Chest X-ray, AP view. Patient: 19 years old, sex M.
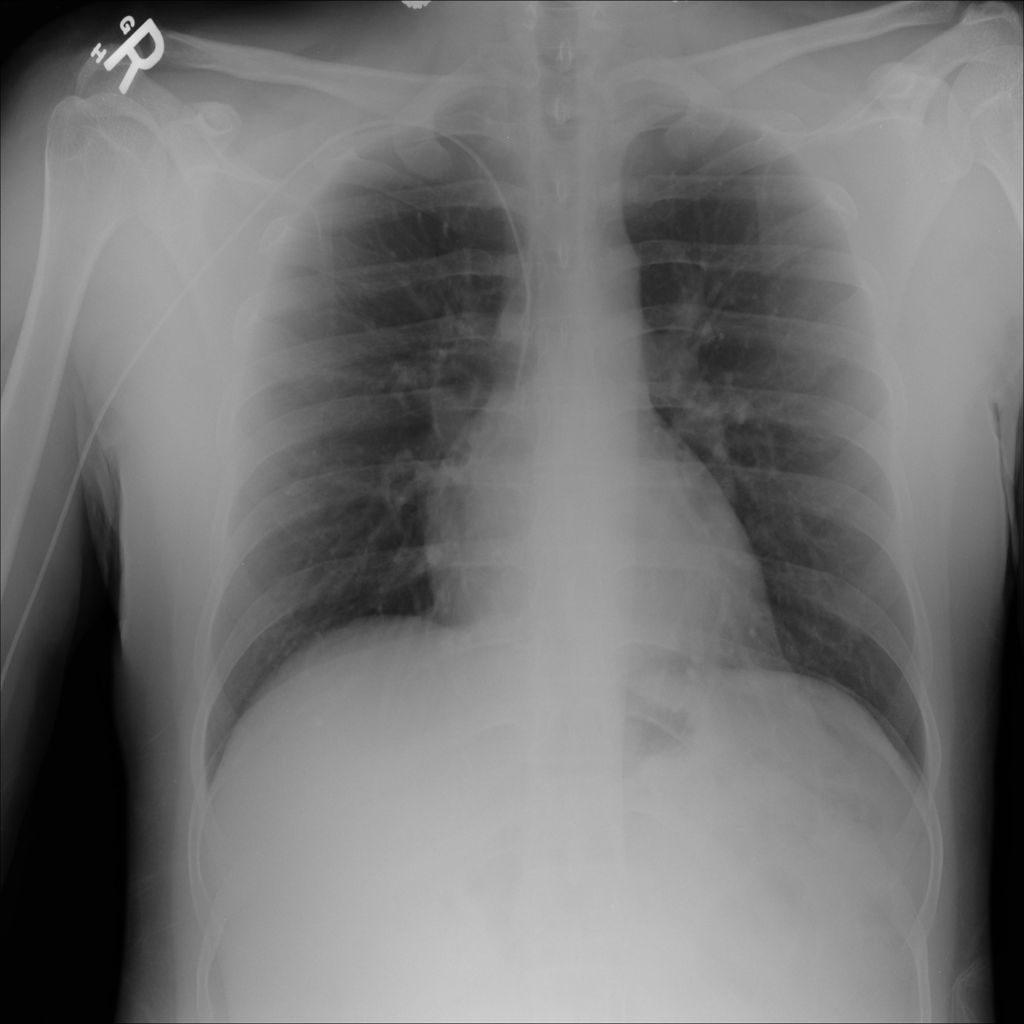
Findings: No Finding